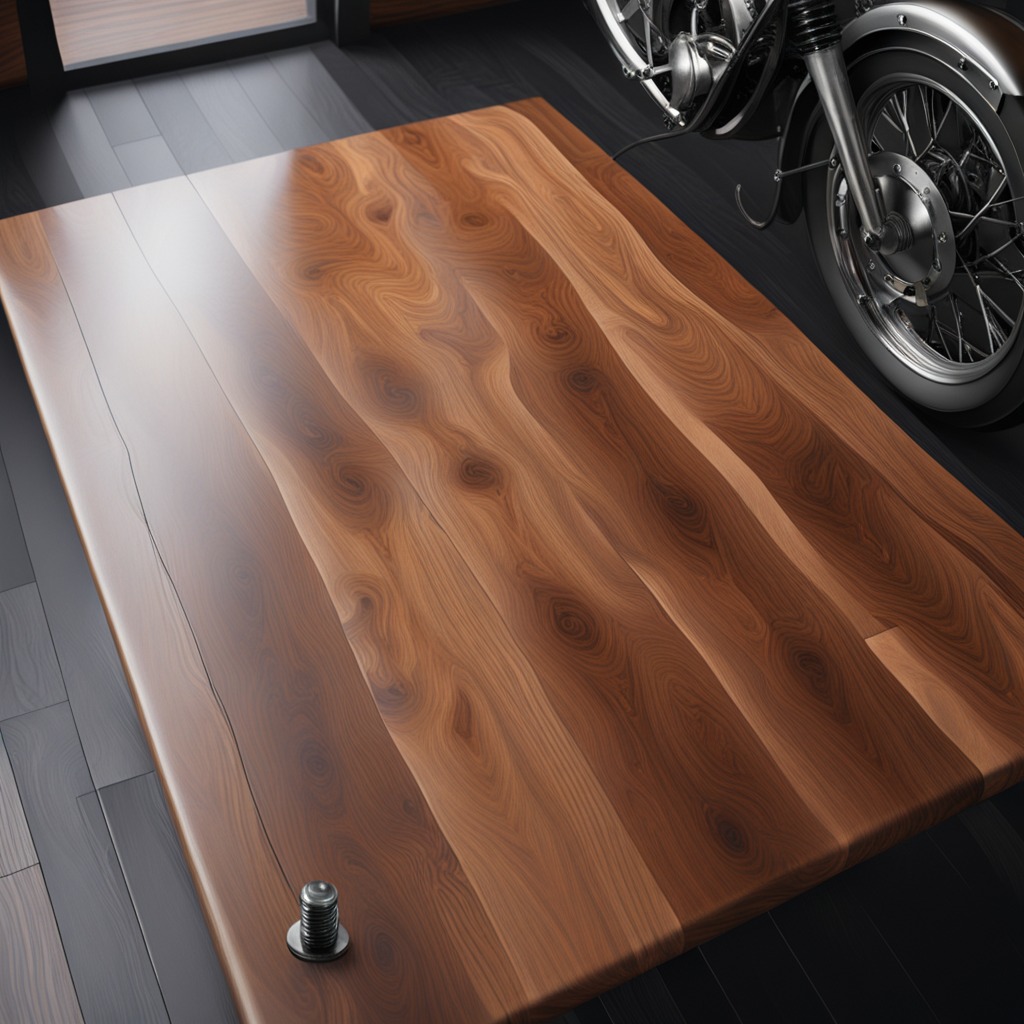
A metal screw is lying on the oil-spilled wooden table in a vintage motorcycle garage.